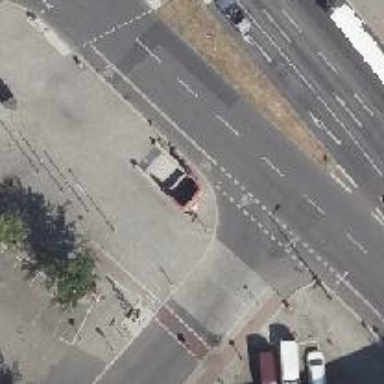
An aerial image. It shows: Traffic island covered with grass.